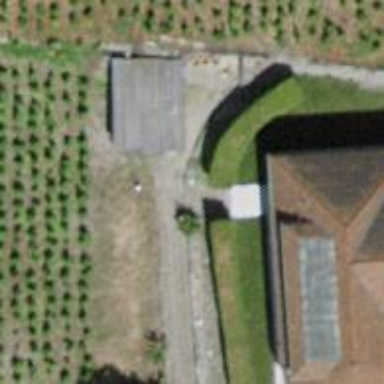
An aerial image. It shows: Hedge acting as barrier.